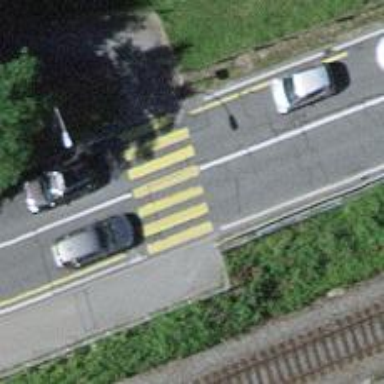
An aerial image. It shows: Kerb barrier.